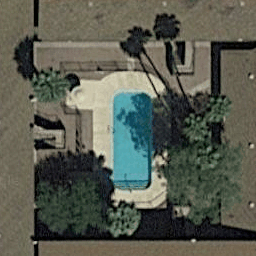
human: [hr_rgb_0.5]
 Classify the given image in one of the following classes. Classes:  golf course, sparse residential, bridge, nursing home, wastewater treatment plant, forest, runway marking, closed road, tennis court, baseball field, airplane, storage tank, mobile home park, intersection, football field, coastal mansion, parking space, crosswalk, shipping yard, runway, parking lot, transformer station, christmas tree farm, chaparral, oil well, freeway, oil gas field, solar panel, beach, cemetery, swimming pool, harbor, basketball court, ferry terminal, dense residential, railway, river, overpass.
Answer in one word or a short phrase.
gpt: swimming pool